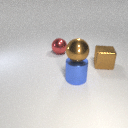
large blue metal cylinder below large brown metal sphere